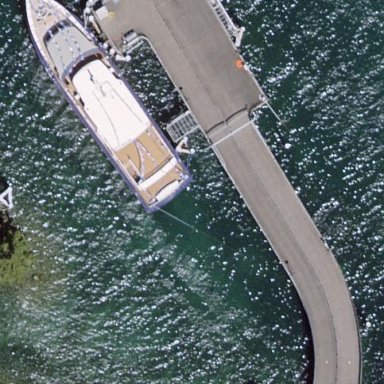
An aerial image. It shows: Pier used as platform for public transport.